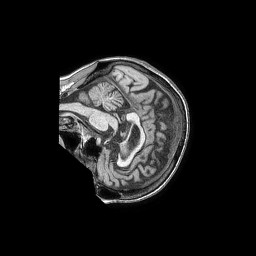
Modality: T1w
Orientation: sagittal
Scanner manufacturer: philips
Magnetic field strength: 1.5 T
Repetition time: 0.007627 s
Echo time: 0.003468 s